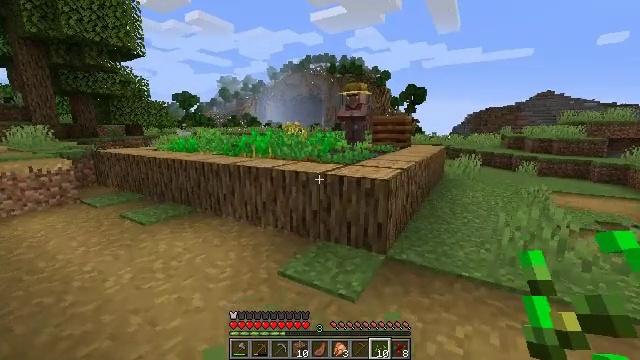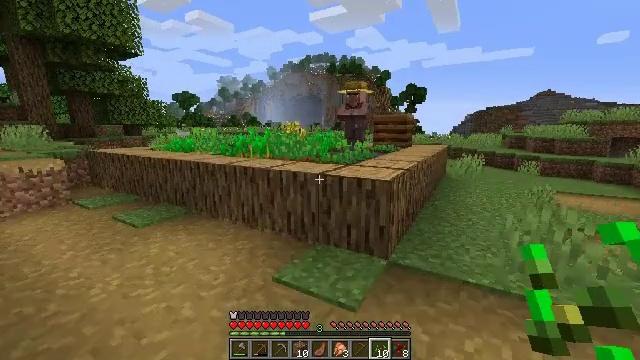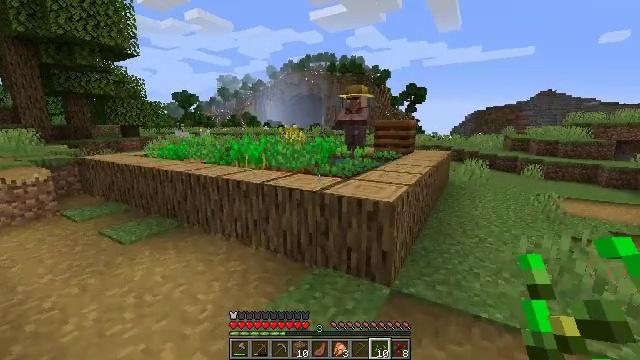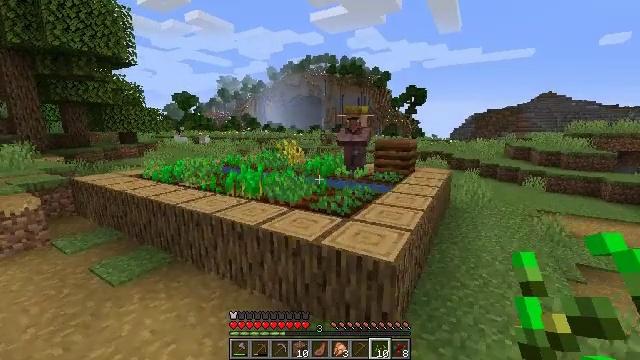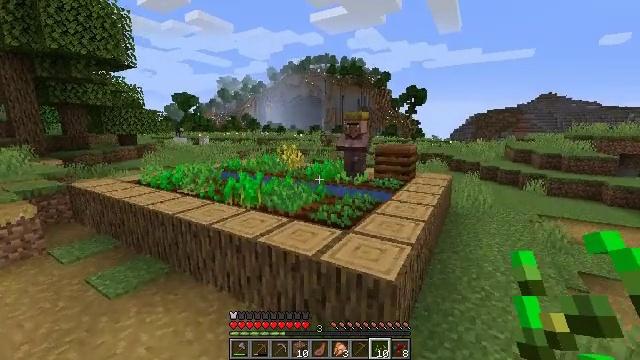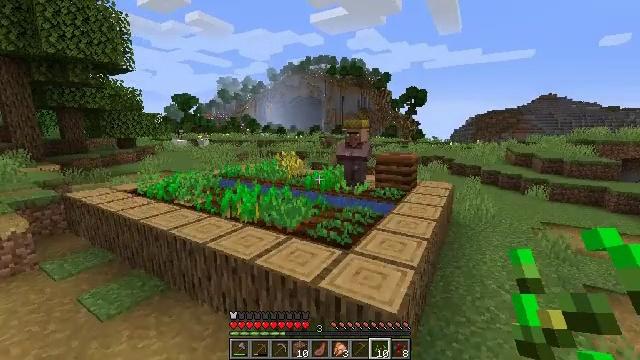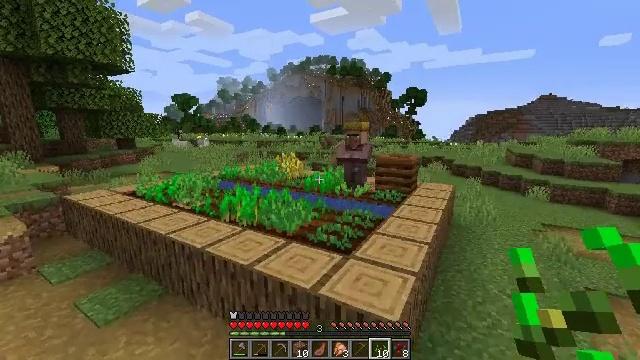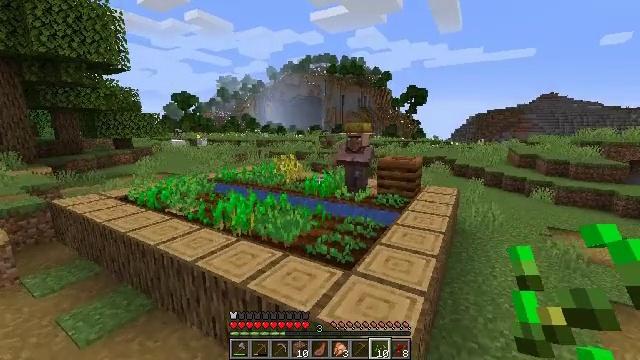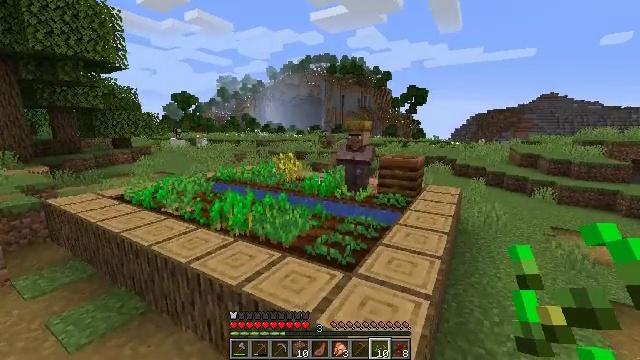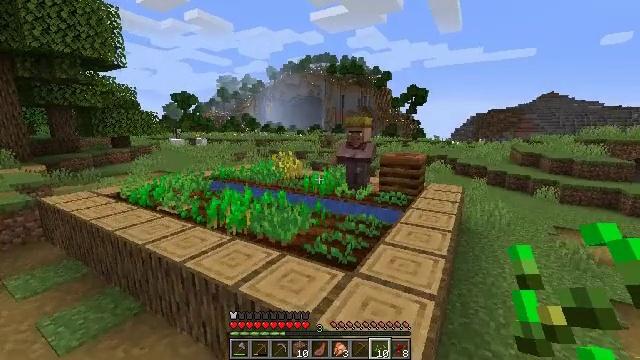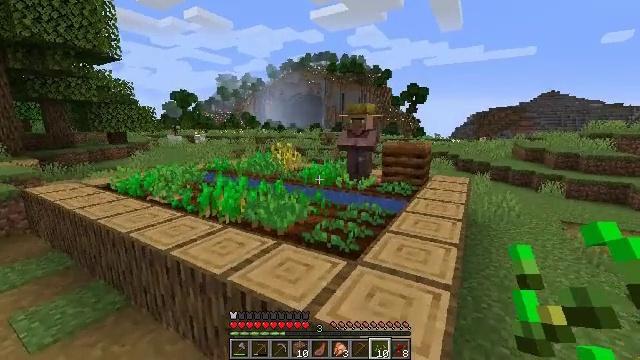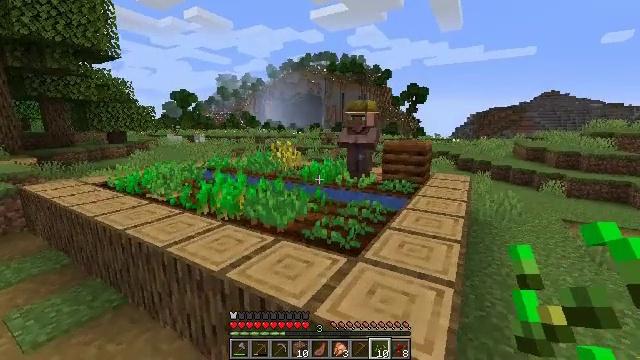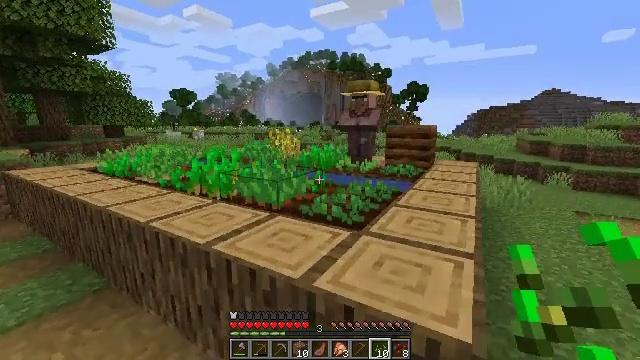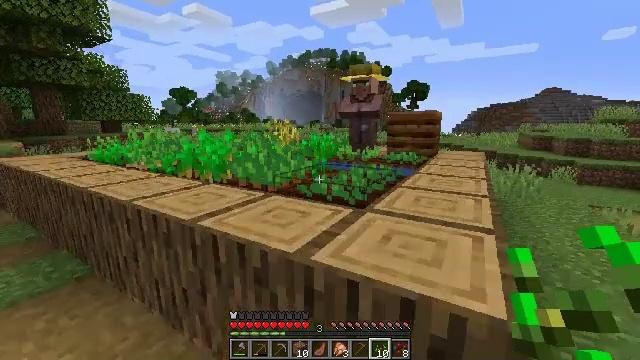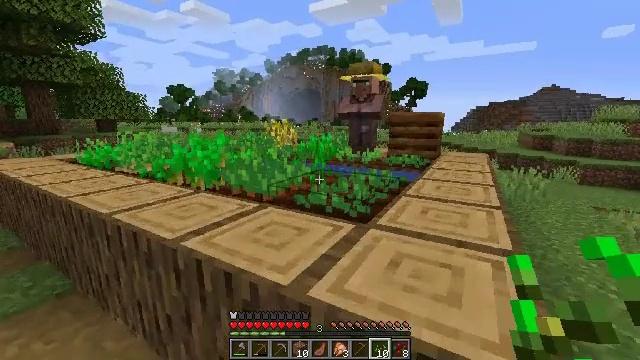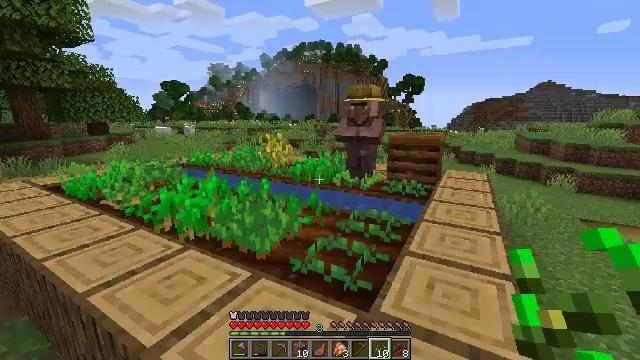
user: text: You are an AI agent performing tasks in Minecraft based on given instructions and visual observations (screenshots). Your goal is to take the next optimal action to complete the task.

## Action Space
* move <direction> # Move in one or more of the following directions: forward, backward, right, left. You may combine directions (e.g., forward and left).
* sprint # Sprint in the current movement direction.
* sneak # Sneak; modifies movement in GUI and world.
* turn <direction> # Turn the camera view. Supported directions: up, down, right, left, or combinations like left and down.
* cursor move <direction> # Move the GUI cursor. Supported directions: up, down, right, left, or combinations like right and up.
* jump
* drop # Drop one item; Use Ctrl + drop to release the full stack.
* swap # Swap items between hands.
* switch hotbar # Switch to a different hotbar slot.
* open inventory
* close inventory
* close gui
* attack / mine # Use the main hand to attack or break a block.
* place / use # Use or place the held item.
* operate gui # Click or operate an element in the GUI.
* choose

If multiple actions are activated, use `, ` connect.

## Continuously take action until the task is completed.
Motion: motion action
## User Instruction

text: Harvest carrots from the farmland.
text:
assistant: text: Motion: move forward
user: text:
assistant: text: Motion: move forward, jump
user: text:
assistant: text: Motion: move forward, jump
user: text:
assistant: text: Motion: move forward, jump
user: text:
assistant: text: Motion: move forward, jump
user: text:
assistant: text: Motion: move forward
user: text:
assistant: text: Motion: move forward
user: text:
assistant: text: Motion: move forward
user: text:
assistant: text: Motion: move forward
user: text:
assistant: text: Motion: move forward
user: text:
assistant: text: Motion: move forward
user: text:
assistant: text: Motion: move forward
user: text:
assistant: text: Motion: move forward, jump
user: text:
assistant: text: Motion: move forward, jump
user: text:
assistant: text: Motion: move forward, turn down, jump
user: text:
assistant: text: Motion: move forward, turn down, jump
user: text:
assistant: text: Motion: move forward, turn right and down
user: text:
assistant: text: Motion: move forward and move right, turn down
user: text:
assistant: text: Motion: move forward and move right, turn left and down
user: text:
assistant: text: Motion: move forward and move right, turn left and down
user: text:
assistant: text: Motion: move forward, turn left and down
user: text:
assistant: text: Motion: move left, turn left
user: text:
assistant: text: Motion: move left
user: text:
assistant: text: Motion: move left
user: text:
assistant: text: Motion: move left, turn right
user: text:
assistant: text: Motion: turn right
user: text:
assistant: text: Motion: no_op
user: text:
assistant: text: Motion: turn right
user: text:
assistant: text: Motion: no_op
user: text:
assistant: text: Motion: no_op